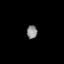
Tissue: lung
Cell type: Others
Senescence score: 0.2234
Nuclear area (px): 138
Mean DAPI intensity: 135.254